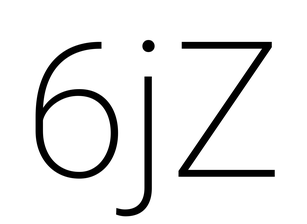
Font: Roboto_ExtraLight